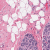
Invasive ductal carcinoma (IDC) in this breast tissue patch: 0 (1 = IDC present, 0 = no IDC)